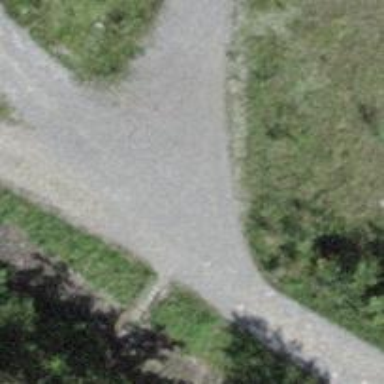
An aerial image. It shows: Unpaved track road with embankment.